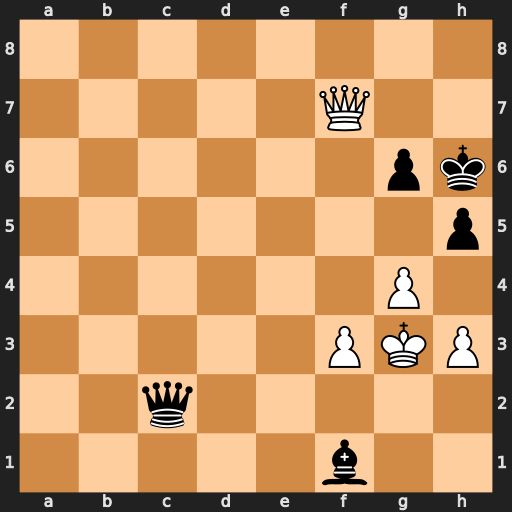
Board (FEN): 8/5Q2/6pk/7p/6P1/5PKP/2q5/5b2
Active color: w
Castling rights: -
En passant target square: -
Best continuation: g5+ Kxg5 Qf4#